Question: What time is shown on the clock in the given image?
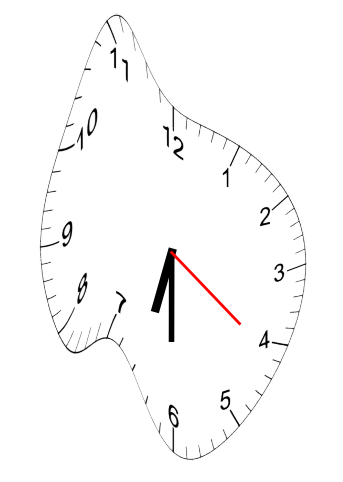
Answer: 06:30:21